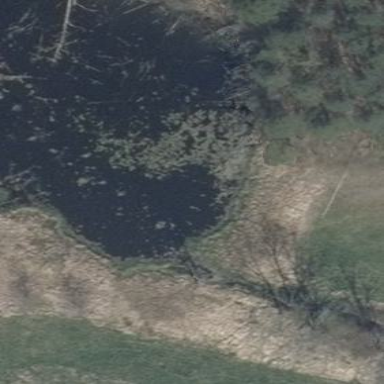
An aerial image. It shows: Pond with natural water.